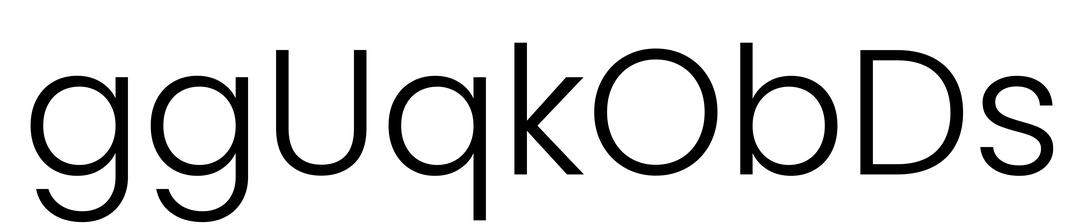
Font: Poppins-Light